Aerial crown-view tile of a tropical tree (Barro Colorado Island, Panama), acquired 20241014:
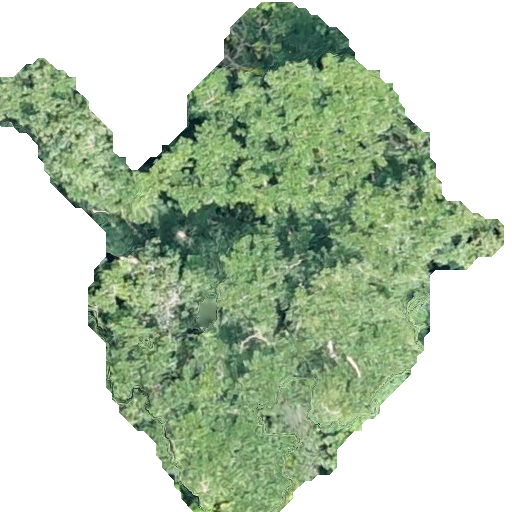
Species: Platypodium elegans
GBIF accepted scientific name: Platypodium elegans
Crown area: 215.881 m²